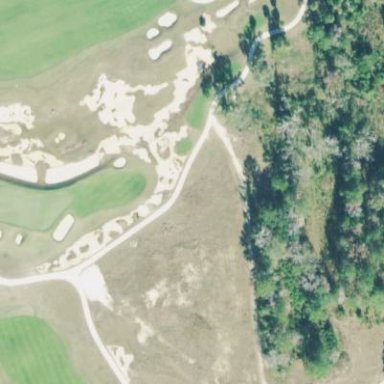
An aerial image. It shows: Golf bunker.